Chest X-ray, AP view. Patient: 42 years old, sex M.
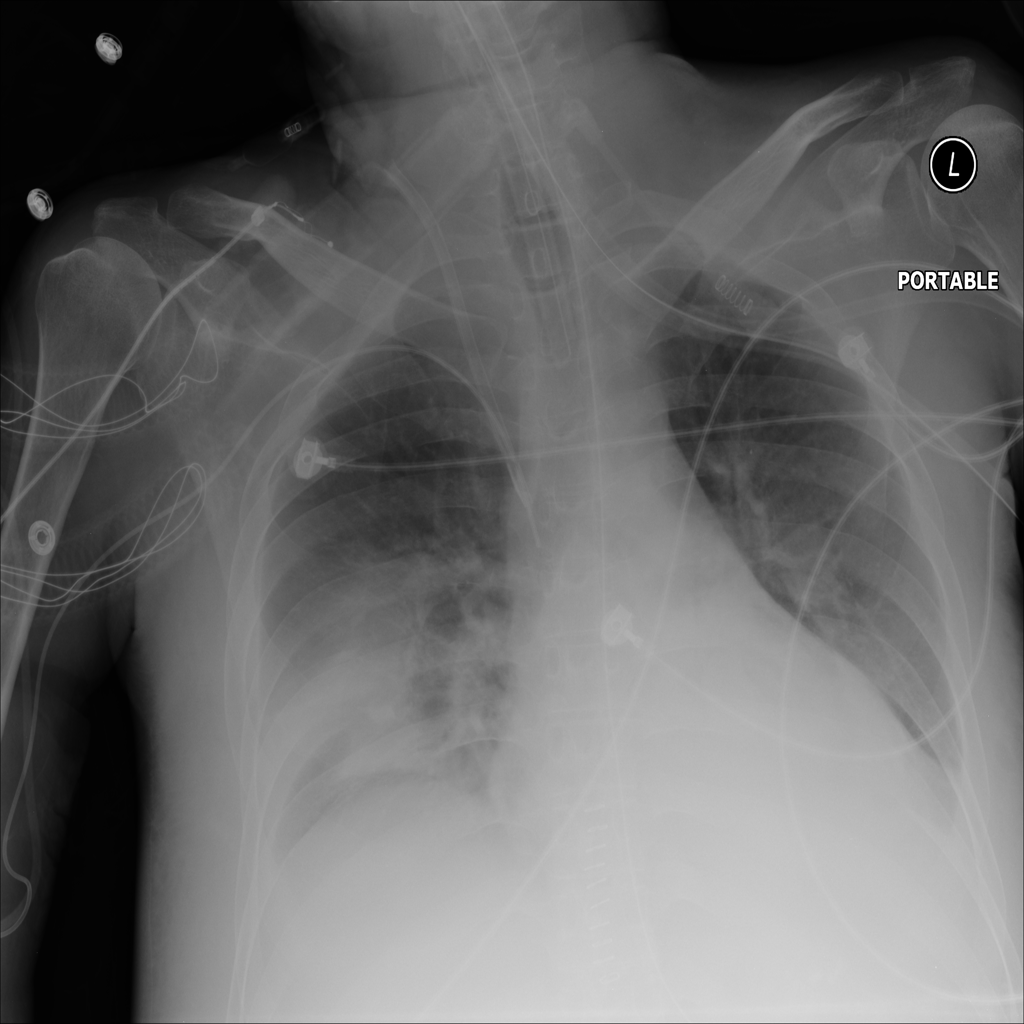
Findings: Atelectasis, Consolidation, Effusion